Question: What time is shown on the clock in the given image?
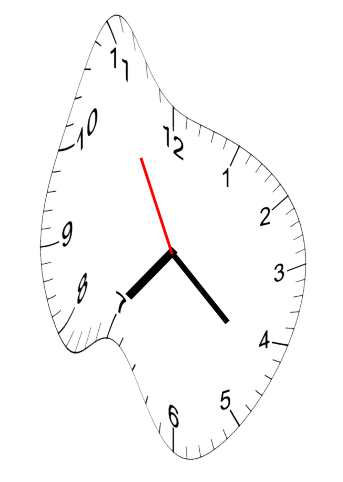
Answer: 07:21:55